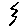
Label: zigzag